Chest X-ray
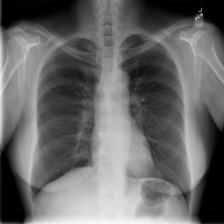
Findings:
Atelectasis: negative
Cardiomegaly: negative
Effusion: negative
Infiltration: negative
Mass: negative
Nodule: negative
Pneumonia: negative
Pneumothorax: negative
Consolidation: negative
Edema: negative
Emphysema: negative
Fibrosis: negative
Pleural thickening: negative
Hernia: negative